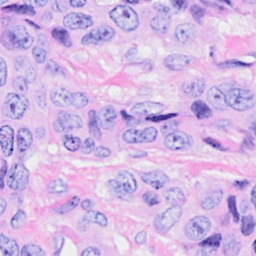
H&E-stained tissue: Breast